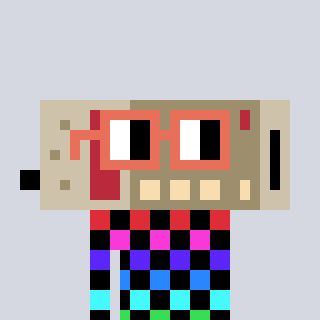
a pixel art character with square orange glasses, a cordless phone-shaped head and a green-colored body on a cool background